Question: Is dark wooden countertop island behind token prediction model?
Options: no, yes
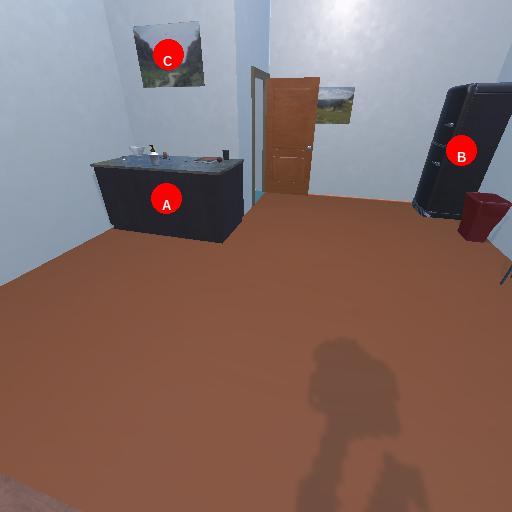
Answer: no